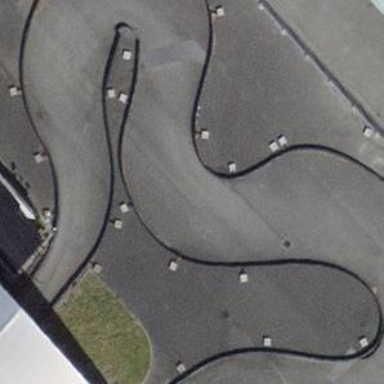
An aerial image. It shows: Karting raceway for sports activities.